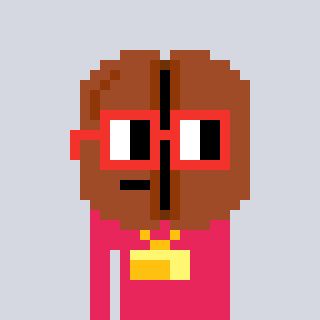
a pixel art character with square red glasses, a coffeebean-shaped head and a redpinkish-colored body on a cool background